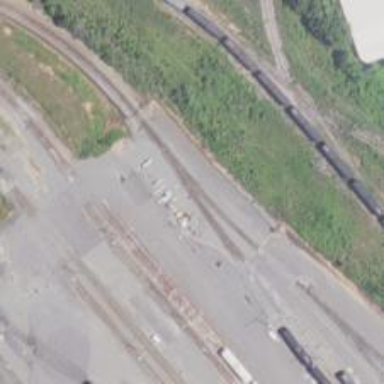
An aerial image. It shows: Rail spur service.